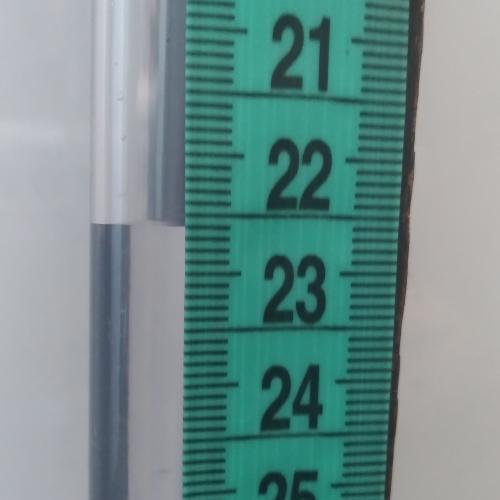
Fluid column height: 22.6 cm